Question: To start, I realize these have already been answered in the following two links, so please do not close this as a duplicate. I am legitimately confused!
<URL>
<URL>
From what I understand, the MVC design is for the "presentation" tier in the 3-tier architecture to allow for GUI creation. I get that. However, where I am confused is how the data model in the GUI is supposed to interact with the "Tier 2" application logic. This is how I am envisioning it:

So from what I gather, whenever a user interacts with the GUI, and the Model is updated, is it the model's responsibility to then talk to the rest of the architecture via a web server API?
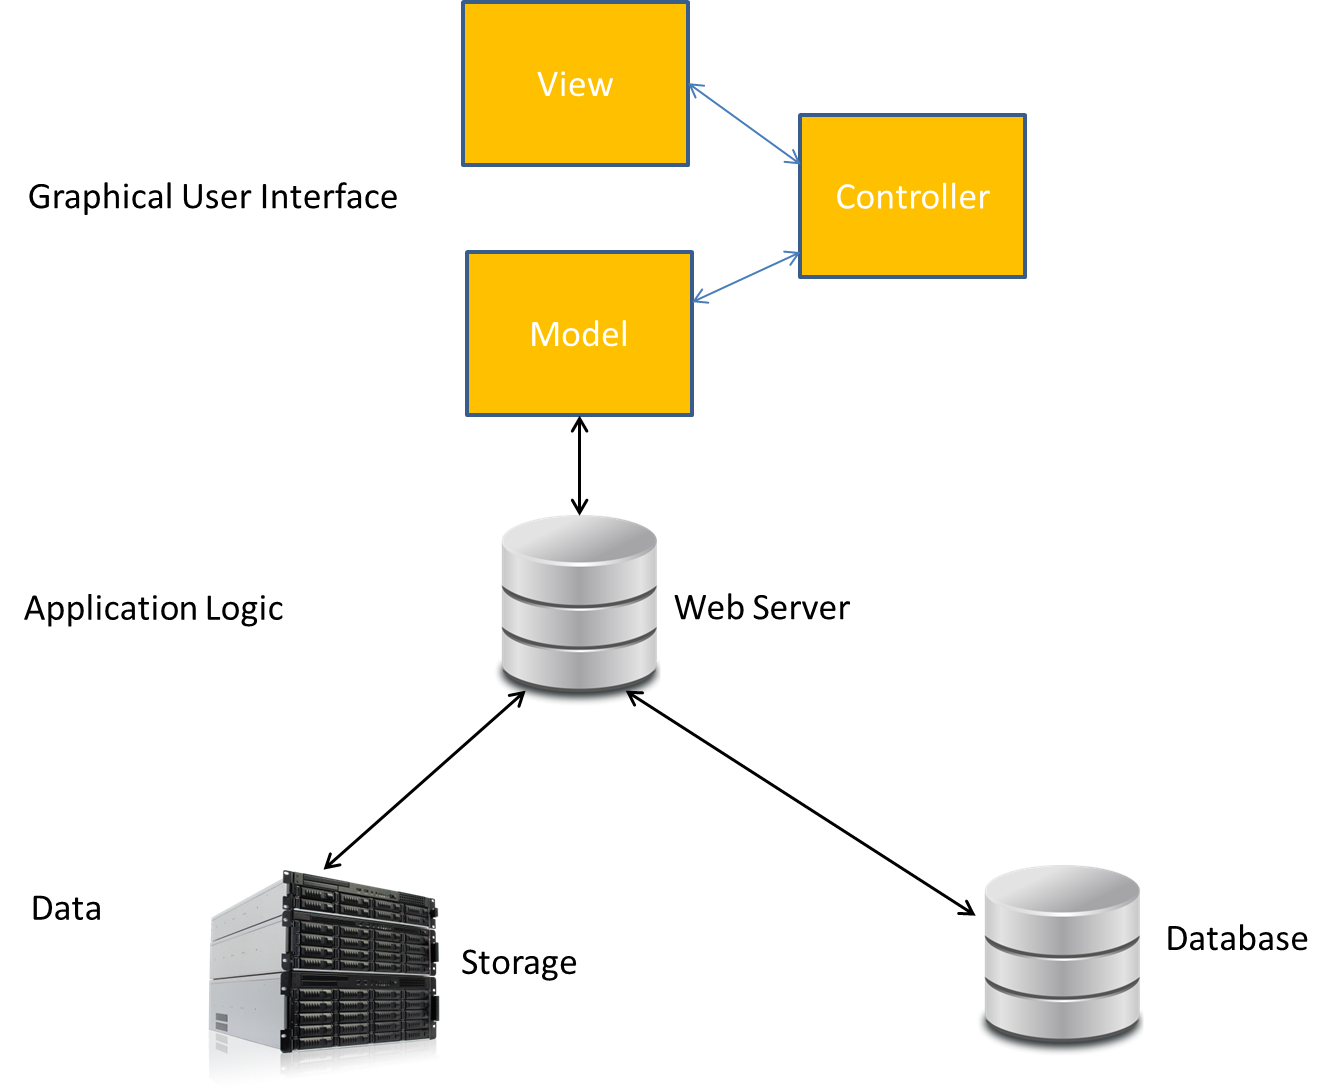
Answer: Your controller contains the lightweight application logic, which is needed to coordinate work between model and view. For example, your has the responsibility to get the data from a service/data source, and map the resulting into a that is given to your .
Views should also contain as little logic as possible. As the view model is created specifically for a view, the only responsibility of the view is to render itself using the view model's data.
The model you are referring to is indeed the result of what you get back from the back-end. It could be proxy entities returned by a WCF service, data entities returned by a web API or entity framework objects if you access the database directly (all depends on what architecture you want to use). This model is then used to construct a view model, which your view uses to render itself.